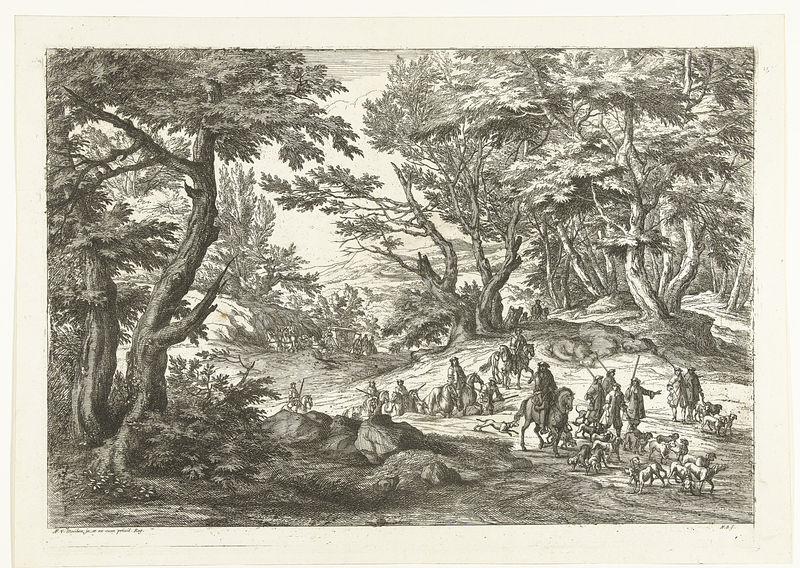
Titel: Landschap met jachtpartij
Künstler: Adriaen Frans Boudewyns
Standort: Amsterdam
Institution: Rijksmuseum
Schlagwörter: chien, gravure, foret, nature, paysage, cheval, chasse, chemin, chasseur, chevalier, chiens, abre, chasseurs, for^t, abres